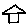
Label: house